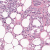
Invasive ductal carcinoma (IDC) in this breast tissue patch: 0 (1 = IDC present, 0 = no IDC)